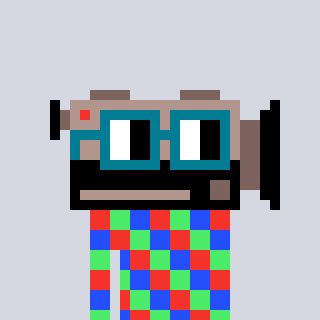
a pixel art character with square dark green glasses, a camcorder-shaped head and a hotbrown-colored body on a cool background